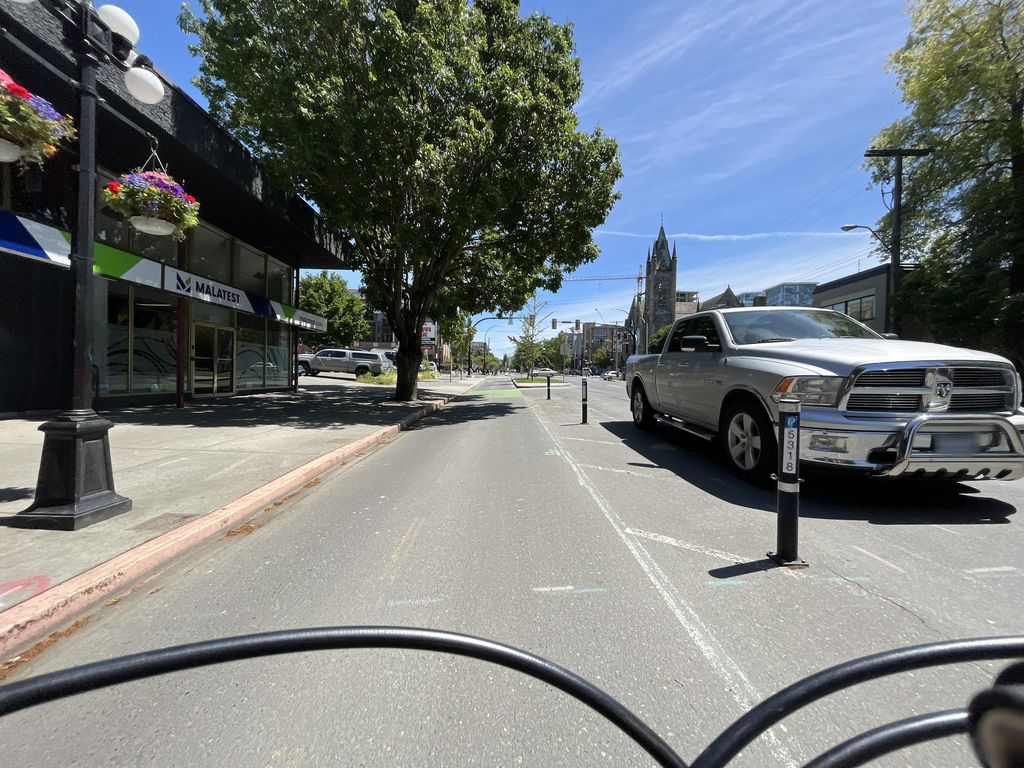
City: victoria